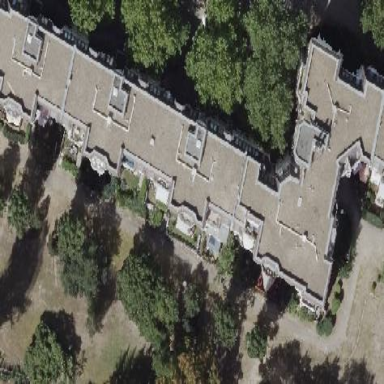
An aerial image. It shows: Building with apartments and flat roof.